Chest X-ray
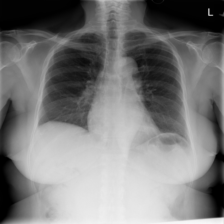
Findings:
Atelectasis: negative
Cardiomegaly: negative
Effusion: negative
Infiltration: positive
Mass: negative
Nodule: negative
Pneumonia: negative
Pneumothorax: negative
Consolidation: negative
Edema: negative
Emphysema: negative
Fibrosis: negative
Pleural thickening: negative
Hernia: negative